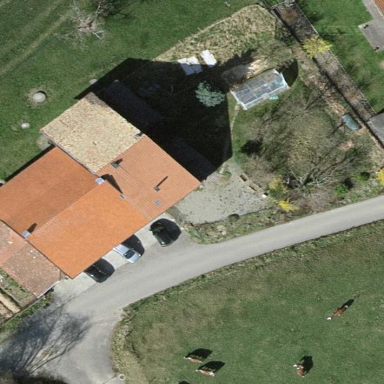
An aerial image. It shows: Simple and straightforward house.